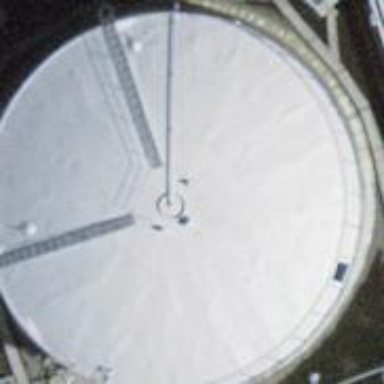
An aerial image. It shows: Storage tank building.